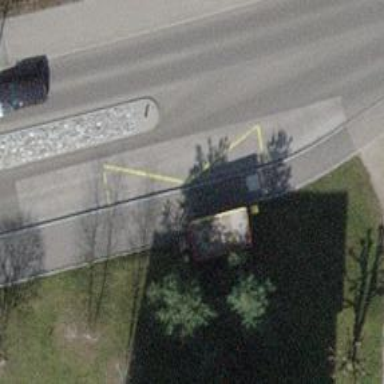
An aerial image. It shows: Sidewalk along the footway.